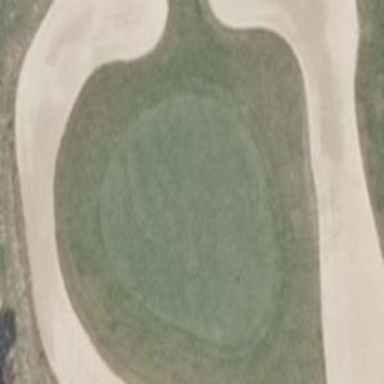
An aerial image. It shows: View of golf hole.